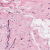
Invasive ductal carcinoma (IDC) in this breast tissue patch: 0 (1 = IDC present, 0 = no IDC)